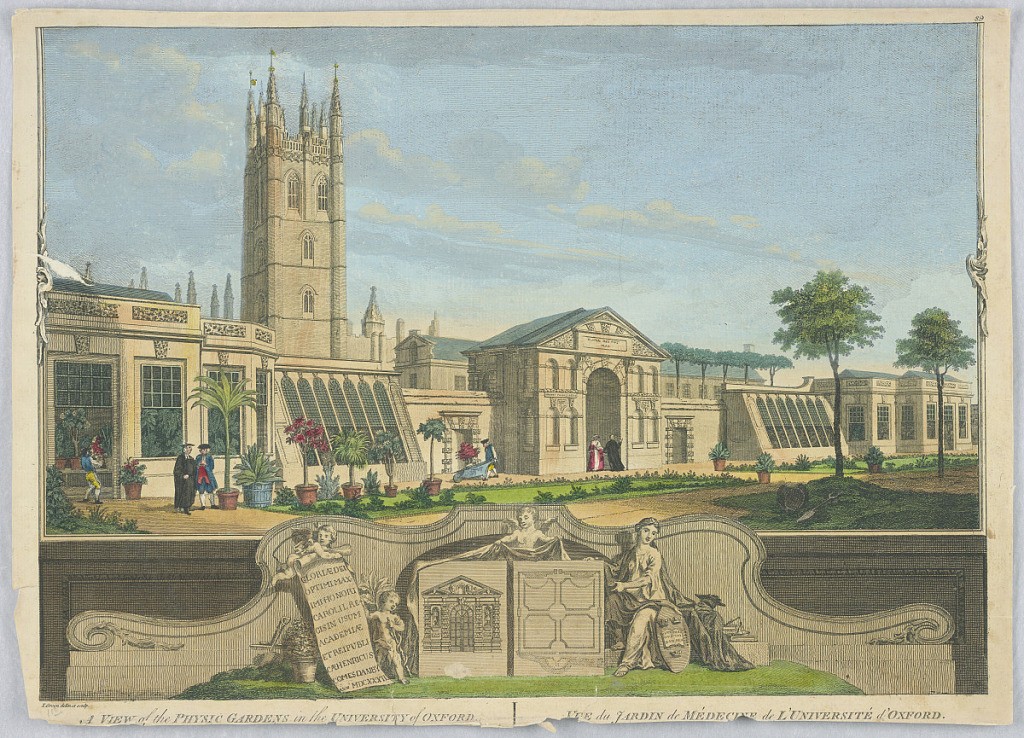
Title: Peep-Show Print
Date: mid-18th century
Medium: Engraving and brush and wash on paper
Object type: Print
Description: Peep-show print